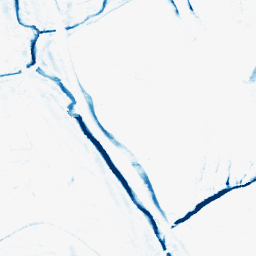
Category: morphological
Decomposition family: morphological_rect
Decomposition parameters: operation: closing
width: 10
height: 5
Upsampling method: bicubic
Upsampling parameters: scale: 4
Upsampling scale: 4